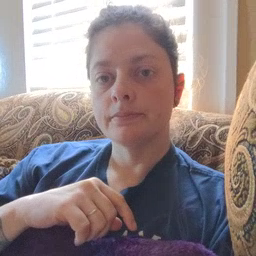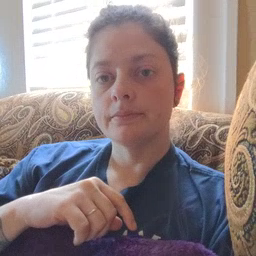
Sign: tongue